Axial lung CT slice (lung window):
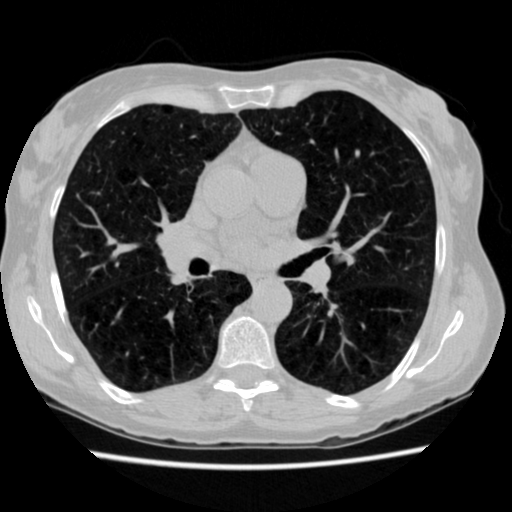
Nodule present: no